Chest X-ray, AP view. Patient: 60 years old, sex M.
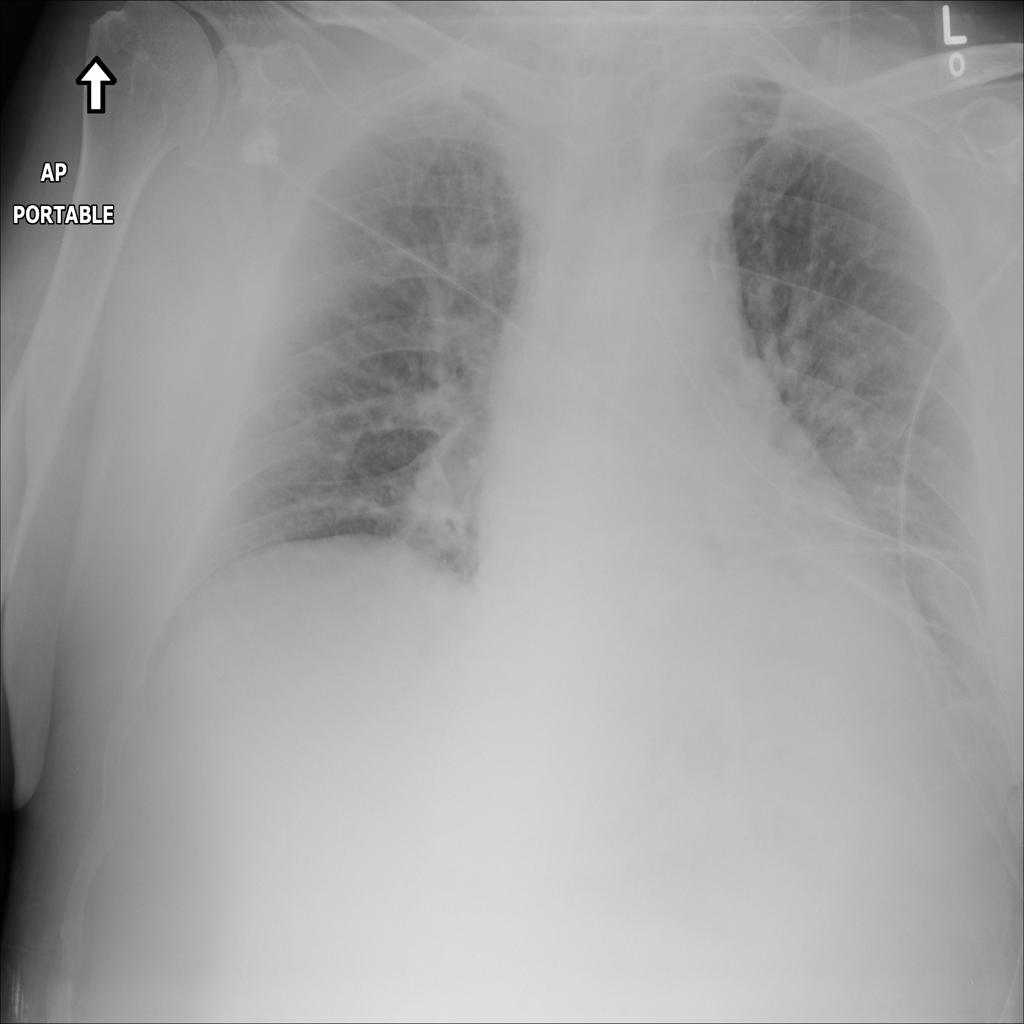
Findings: Infiltration